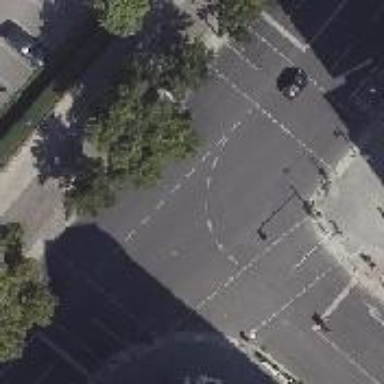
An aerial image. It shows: Junction on tertiary road.